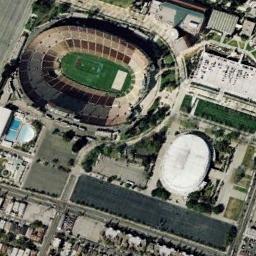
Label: stadium